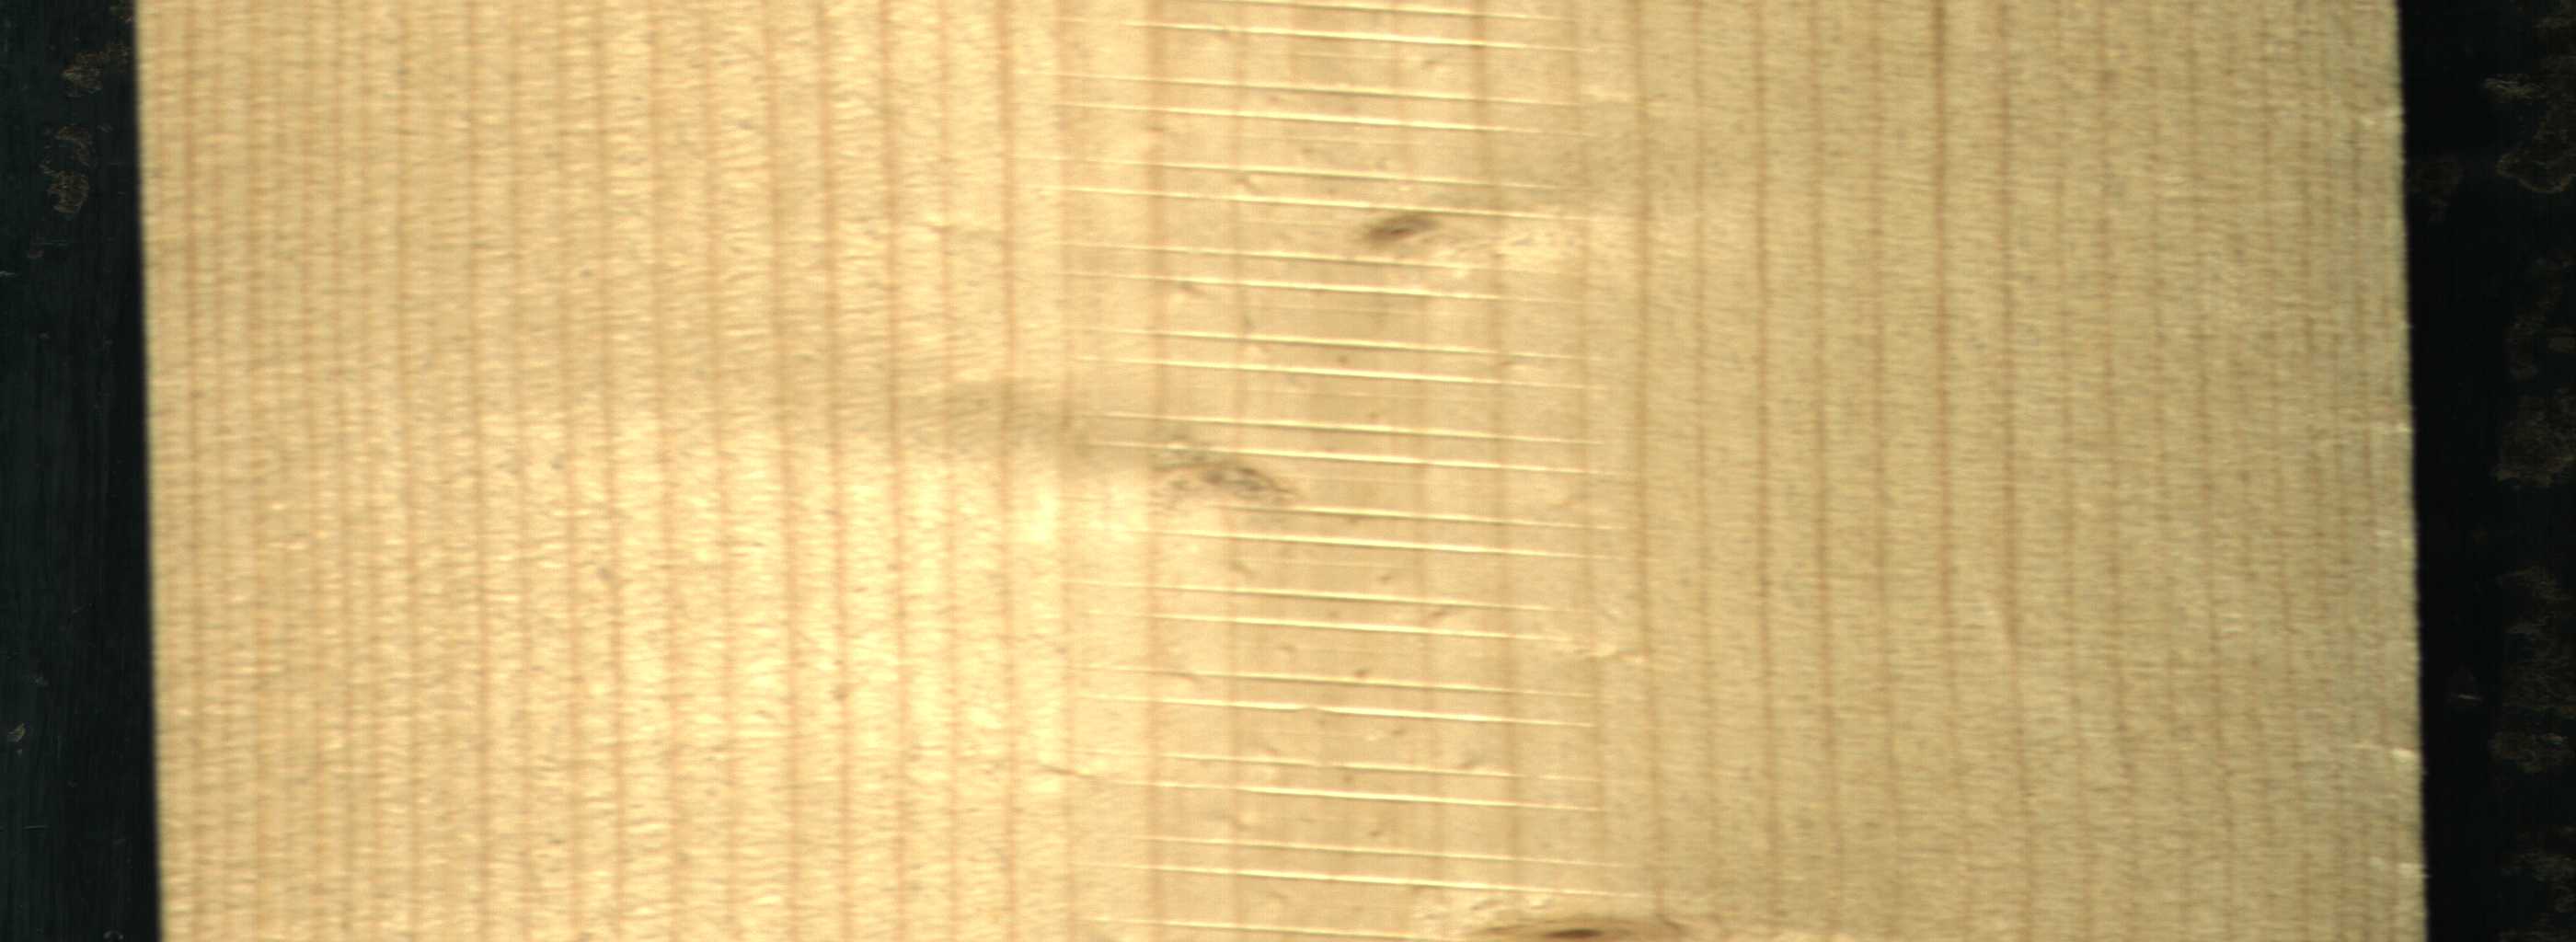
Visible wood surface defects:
Live_Knot
Live_Knot